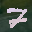
Label: 7